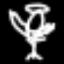
Label: angel